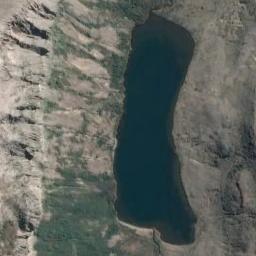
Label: lake